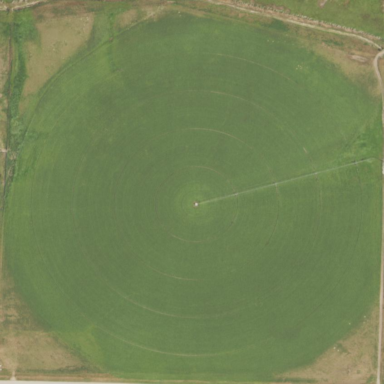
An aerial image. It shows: Farmland with pivot irrigation system.